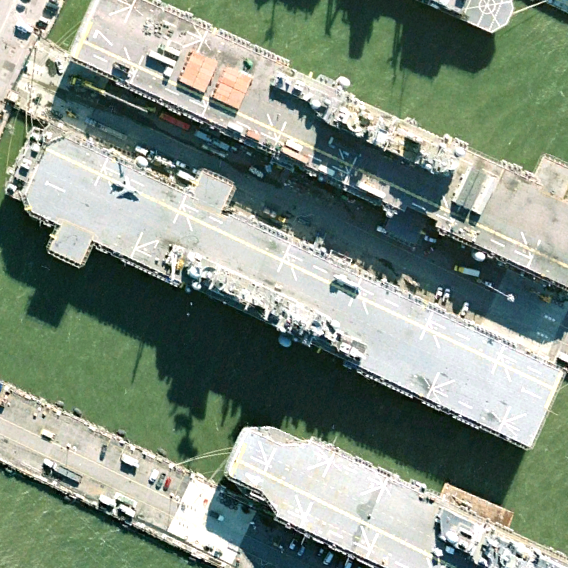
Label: assault